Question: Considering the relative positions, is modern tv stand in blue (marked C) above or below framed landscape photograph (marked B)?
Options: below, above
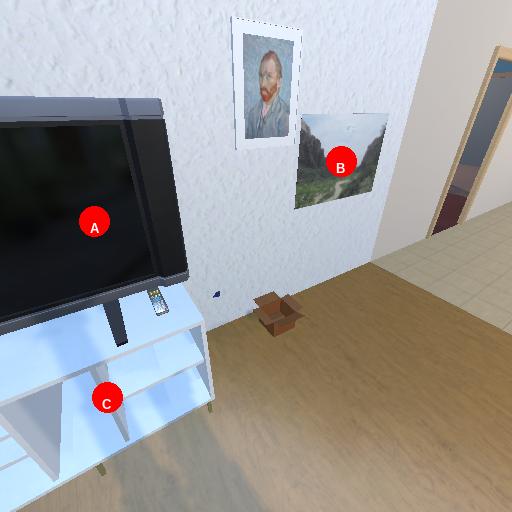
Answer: below